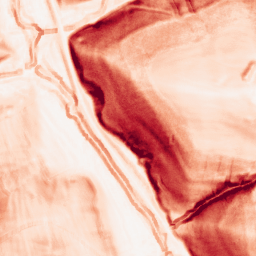
Category: morphological
Decomposition family: morphological_square
Decomposition parameters: operation: gradient
size: 5
Upsampling method: cubic_catmull_rom
Upsampling parameters: scale: 8
Upsampling scale: 8